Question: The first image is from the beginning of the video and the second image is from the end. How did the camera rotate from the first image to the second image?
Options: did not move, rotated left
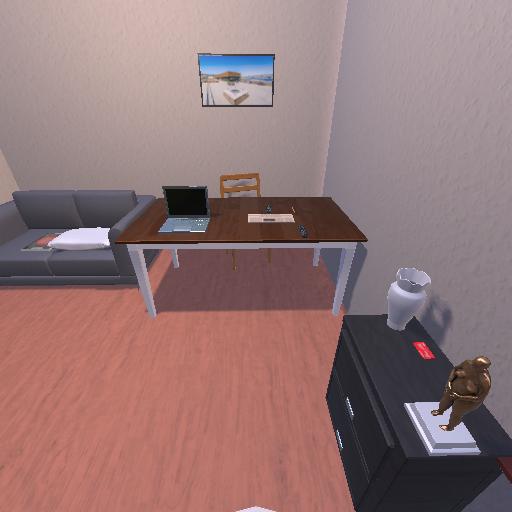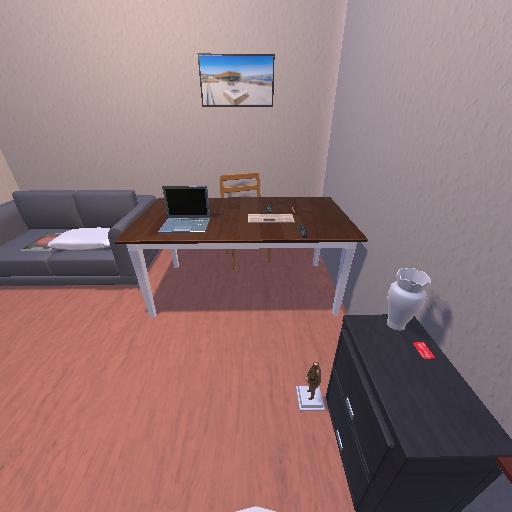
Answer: did not move